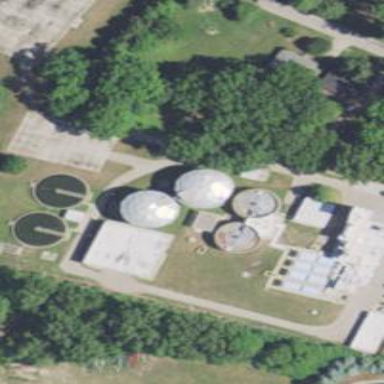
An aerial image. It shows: Wastewater plant.